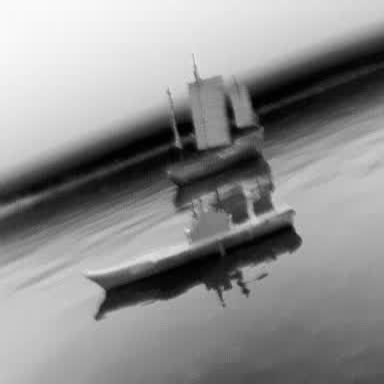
There are two objects shown in the infrared image, including a sailboat, and a warship.